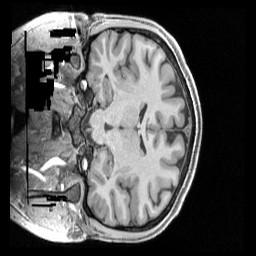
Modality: T1w
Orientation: coronal
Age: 24
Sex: male
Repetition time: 2.4 s
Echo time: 0.00222 s